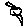
Label: bird